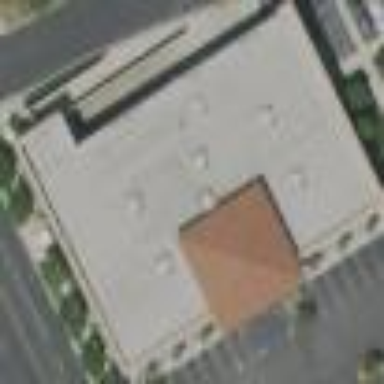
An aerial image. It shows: Building.